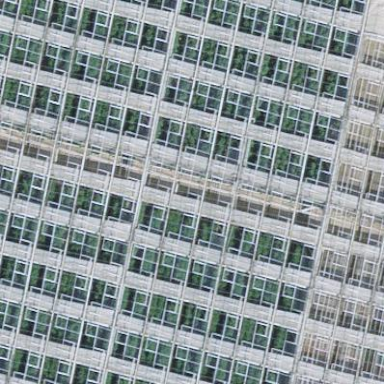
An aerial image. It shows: Greenhouse.